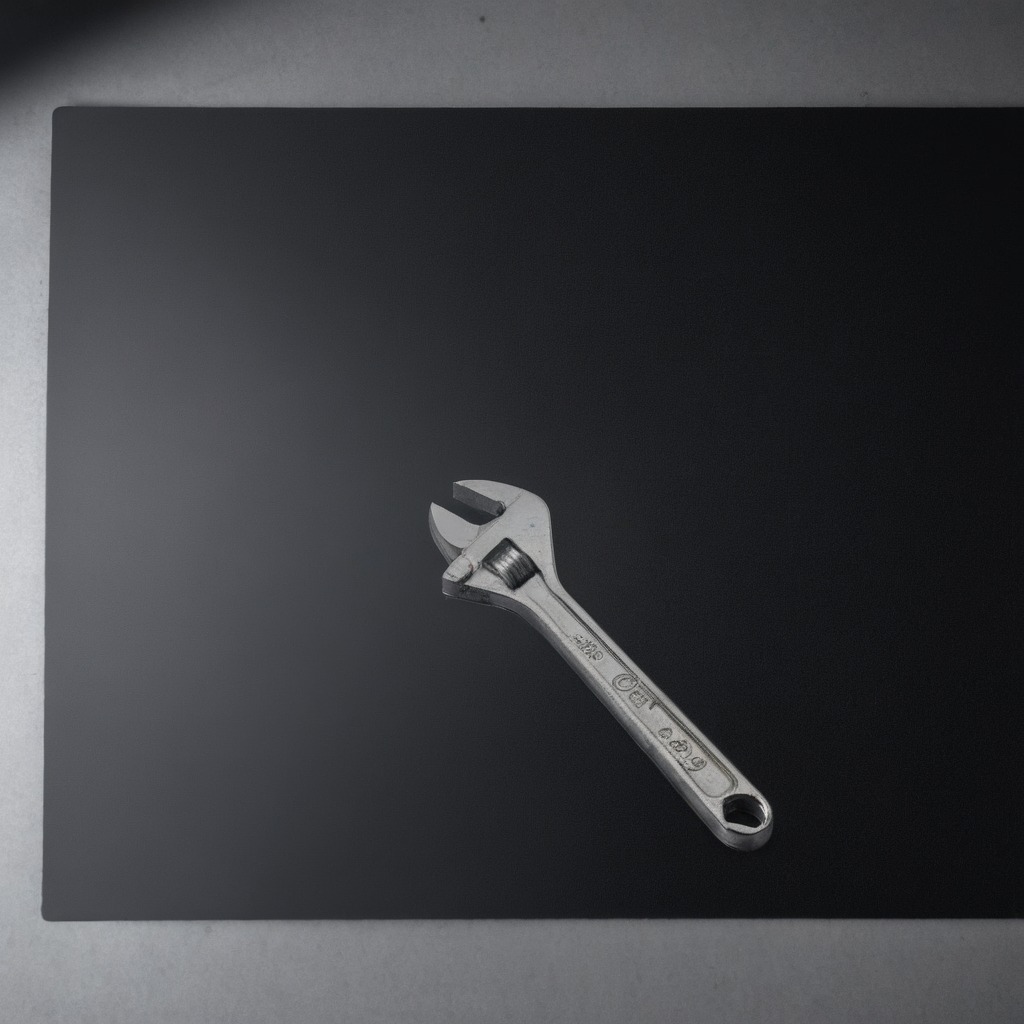
A wrench lying on the tabletop